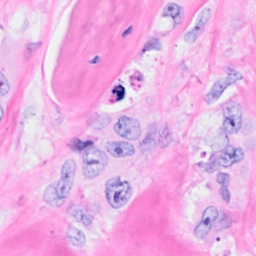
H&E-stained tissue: Breast